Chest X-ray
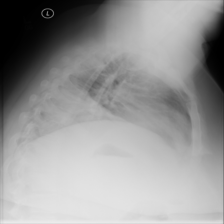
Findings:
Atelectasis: negative
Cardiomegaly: negative
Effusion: positive
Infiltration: negative
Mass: negative
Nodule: negative
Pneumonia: positive
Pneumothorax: negative
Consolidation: positive
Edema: negative
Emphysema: negative
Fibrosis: negative
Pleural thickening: negative
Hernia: negative